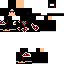
A female human skin with dark skin, wearing brown helmet dressed in a red hoodie and red pants, featuring a closed mouth.